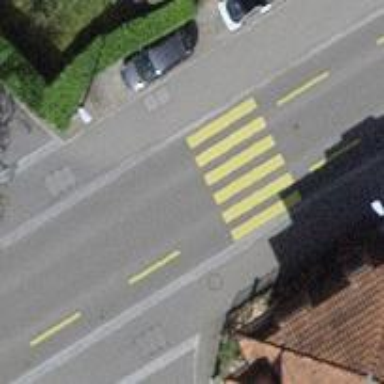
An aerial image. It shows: Marked crossing on footway.